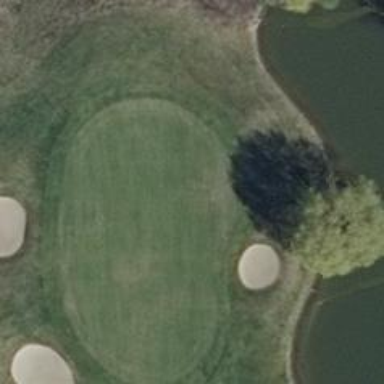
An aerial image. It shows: View of golf hole.